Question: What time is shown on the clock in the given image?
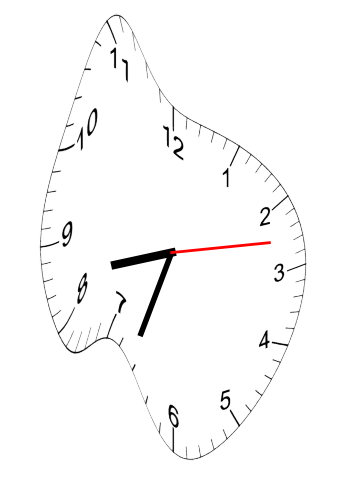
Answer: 08:33:13